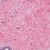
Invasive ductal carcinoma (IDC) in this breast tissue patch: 0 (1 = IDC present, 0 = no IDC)